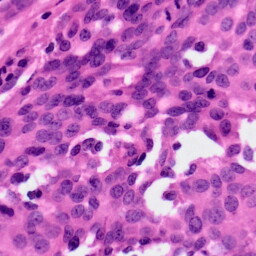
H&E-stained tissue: Ovarian